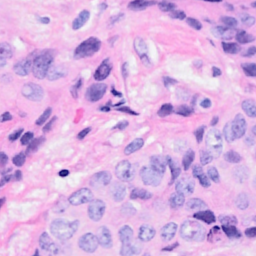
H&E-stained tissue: Breast